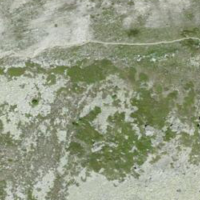
EUNIS habitat code: 31
Species observed at this site:
Aglais urticae